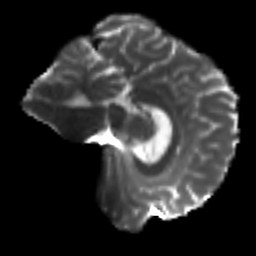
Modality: T2w
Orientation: sagittal
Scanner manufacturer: siemens
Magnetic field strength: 3 T
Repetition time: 9.6 s
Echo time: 0.077 s